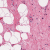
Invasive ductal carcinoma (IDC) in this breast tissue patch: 0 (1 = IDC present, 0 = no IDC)